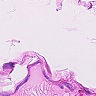
Metastatic tissue present: no